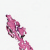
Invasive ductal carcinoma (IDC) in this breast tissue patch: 0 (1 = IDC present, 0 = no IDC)